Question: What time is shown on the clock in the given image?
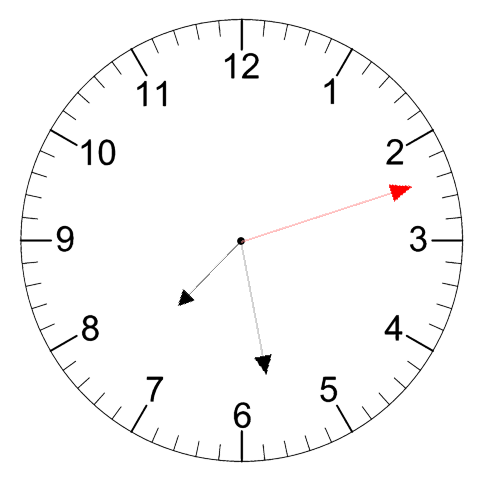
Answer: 07:28:12